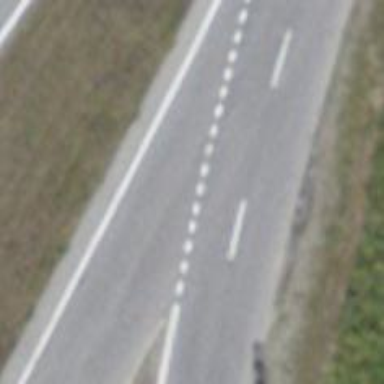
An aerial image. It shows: Road with "give way" sign.